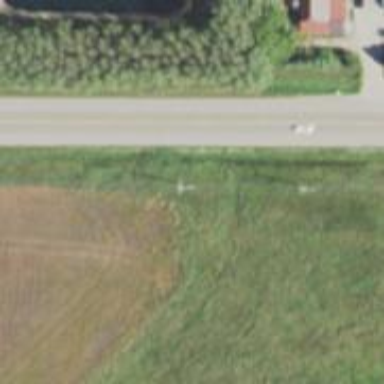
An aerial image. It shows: Power pole.